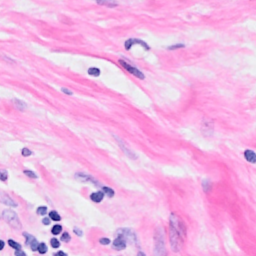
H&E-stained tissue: Breast